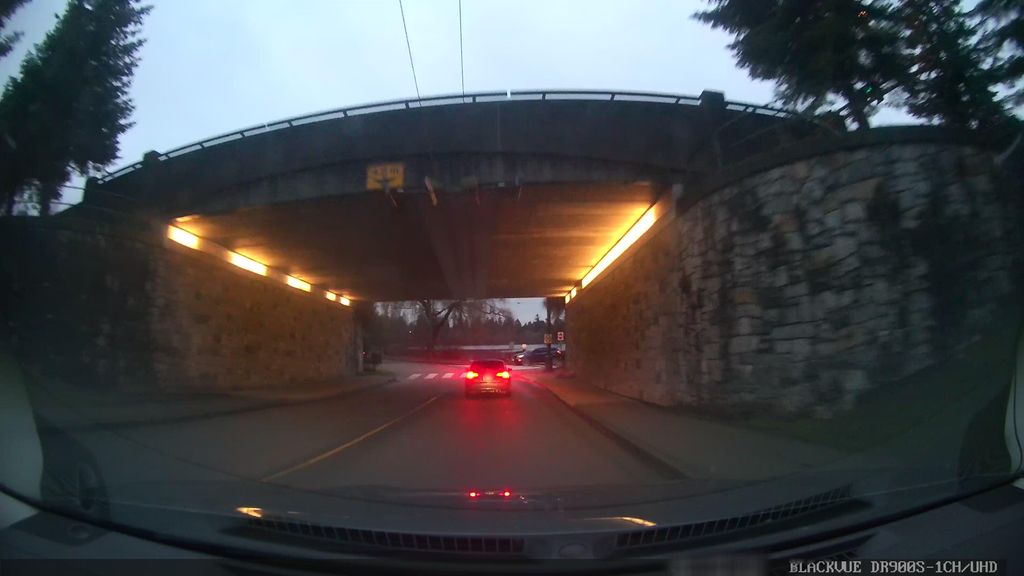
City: vancouver